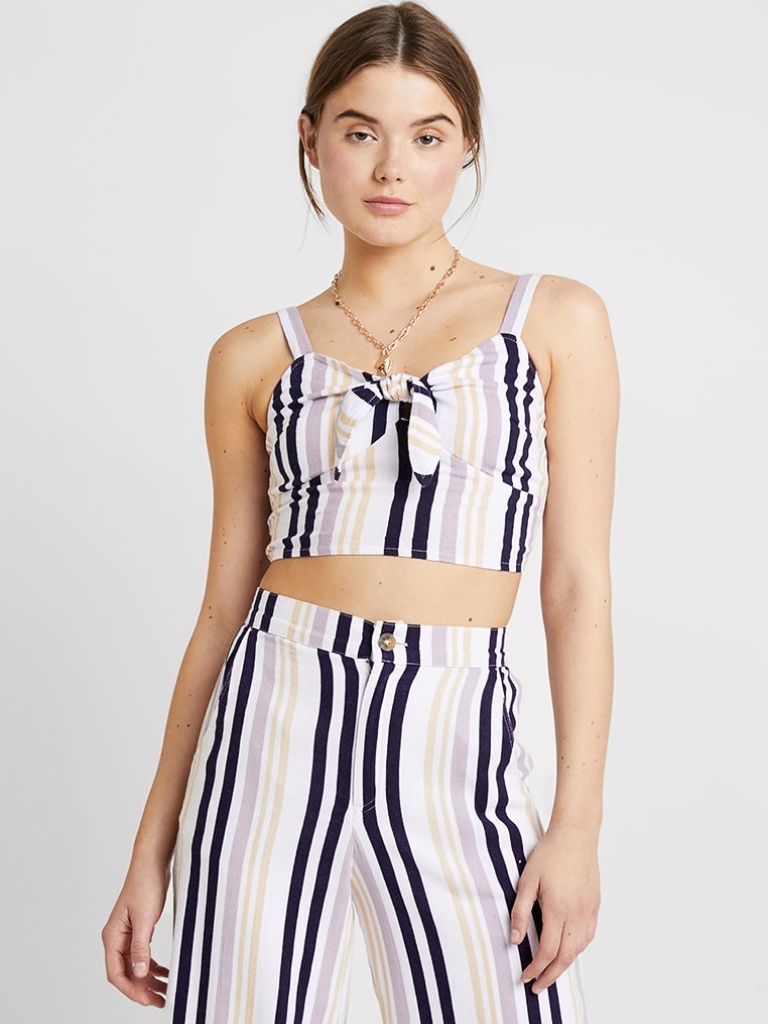
cotton tight sleeveless cropped length Untucked sweetheart bustier